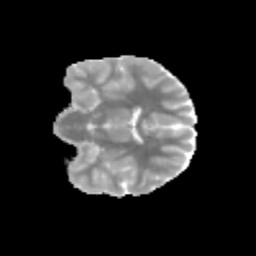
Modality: MD
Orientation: coronal
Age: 11
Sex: male
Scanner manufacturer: siemens
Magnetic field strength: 3 T
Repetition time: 3.8 s
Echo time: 0.07 s